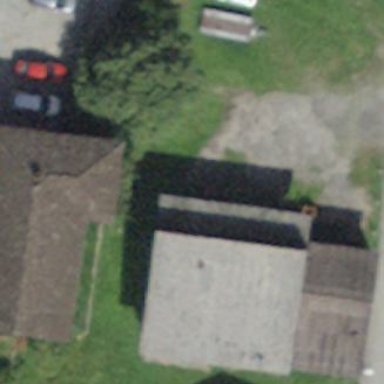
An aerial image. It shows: Detached building.